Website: crate-barrel
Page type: receipt
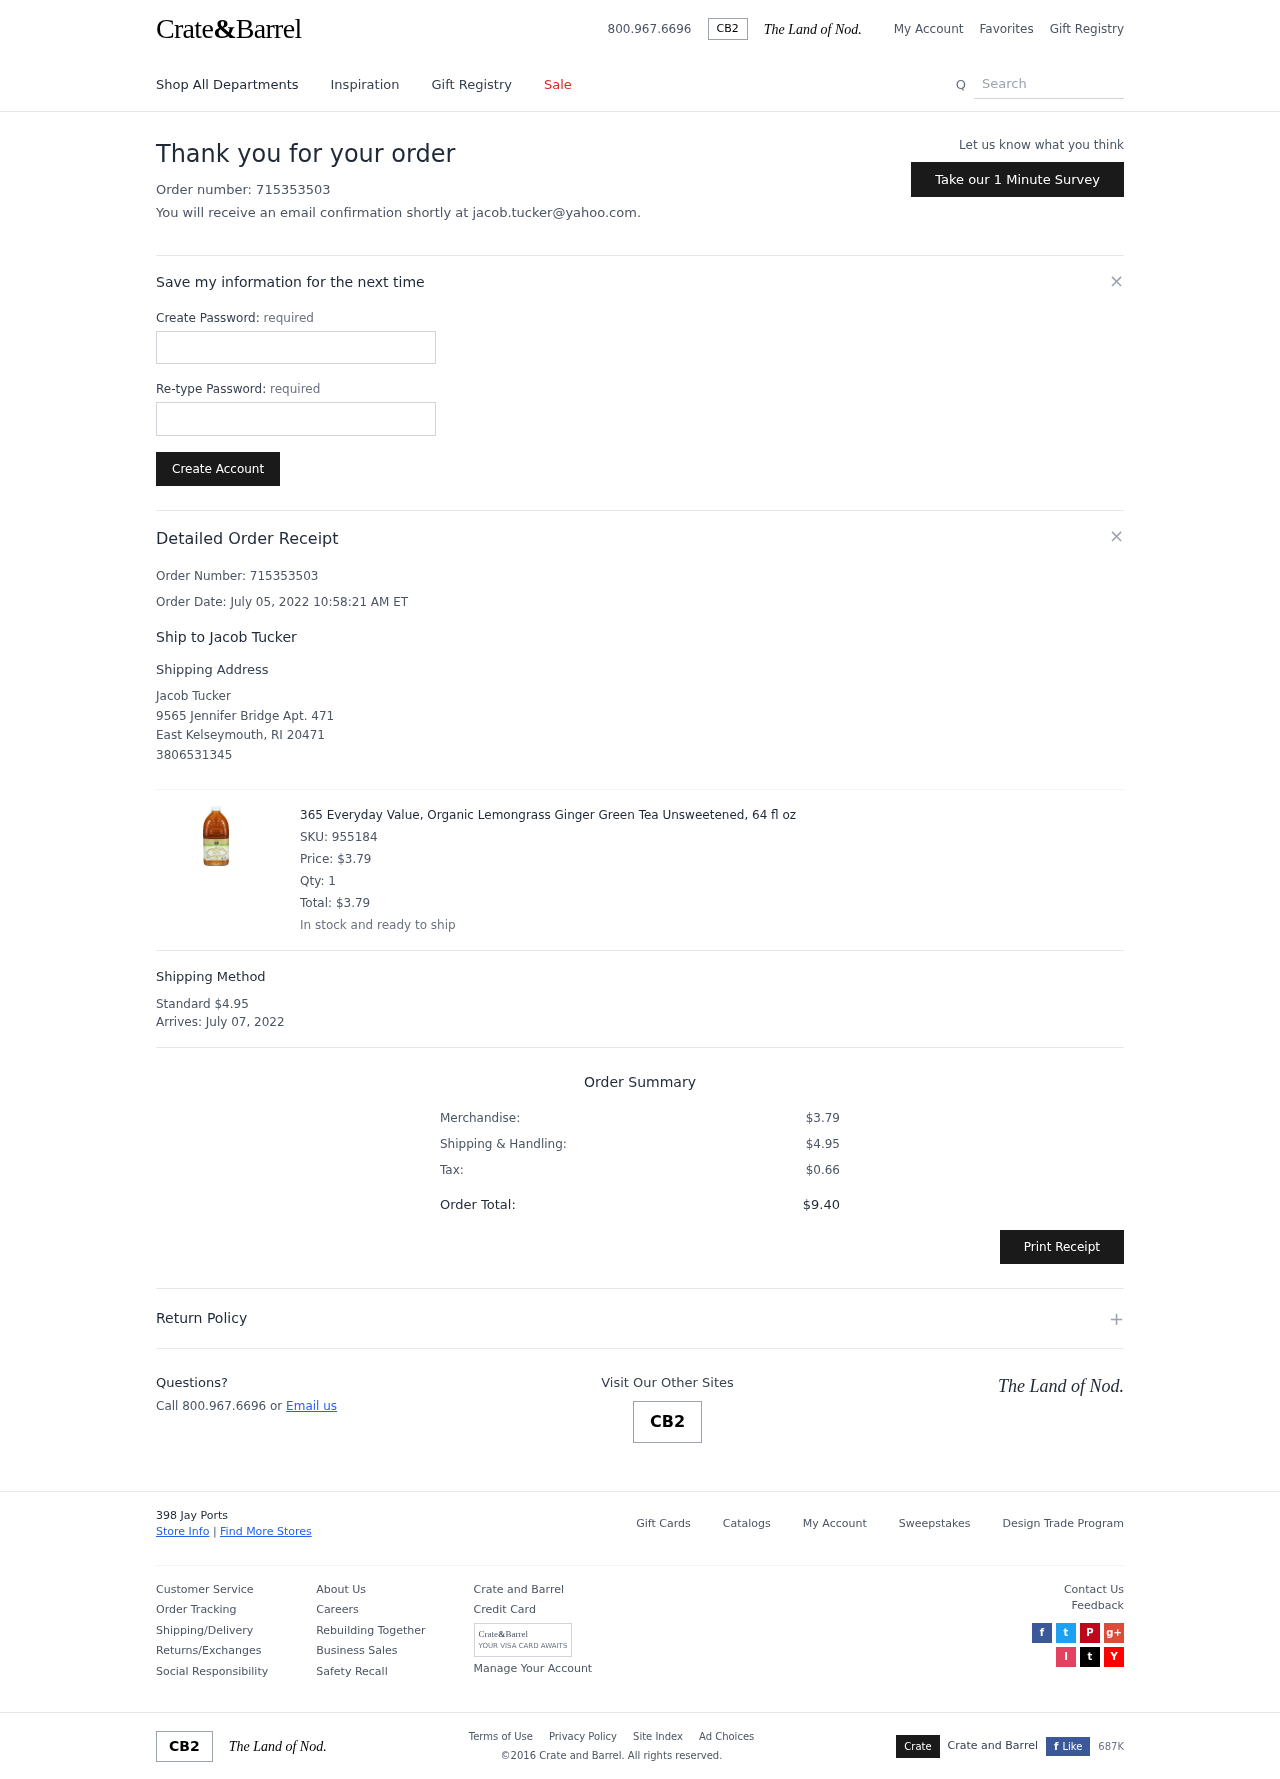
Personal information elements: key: PII_CITY
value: East Kelseymouth
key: PII_EMAIL
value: jacob.tucker@yahoo.com
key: PII_FULLNAME
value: Jacob Tucker
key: PII_FULLNAME
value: Ship to Jacob Tucker
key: PII_PHONE
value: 3806531345
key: PII_POSTCODE
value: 20471
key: PII_STATE_ABBR
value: RI
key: PII_STREET
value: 9565 Jennifer Bridge Apt. 471
Product elements: key: PRODUCT1_NAME
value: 365 Everyday Value, Organic Lemongrass Ginger Green Tea Unsweetened, 64 fl oz
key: PRODUCT1_PRICE
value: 3.79
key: PRODUCT1_QUANTITY
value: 1
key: PRODUCT1_SKU
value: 955184
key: PRODUCT1_TOTAL
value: $3.79
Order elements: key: ORDER_ID
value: Order Number: 715353503
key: ORDER_ID
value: Order number: 715353503
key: ORDER_DATE
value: Order Date: July 05, 2022 10:58:21 AM ET
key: ORDER_SHIPPING_COST
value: $4.95
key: ORDER_DELIVERY_DATE
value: July 07, 2022
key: ORDER_SUBTOTAL
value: $3.79
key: ORDER_TAX
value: $0.66
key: ORDER_TOTAL
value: $9.40
Search elements: key: HEADER_SEARCH
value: Search